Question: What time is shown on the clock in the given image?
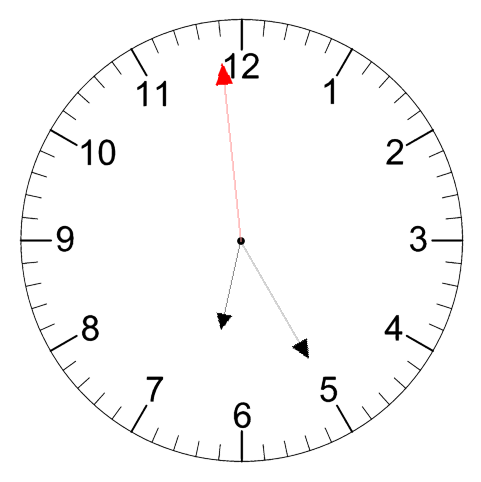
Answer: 06:24:59